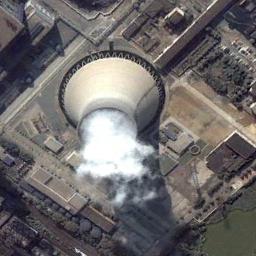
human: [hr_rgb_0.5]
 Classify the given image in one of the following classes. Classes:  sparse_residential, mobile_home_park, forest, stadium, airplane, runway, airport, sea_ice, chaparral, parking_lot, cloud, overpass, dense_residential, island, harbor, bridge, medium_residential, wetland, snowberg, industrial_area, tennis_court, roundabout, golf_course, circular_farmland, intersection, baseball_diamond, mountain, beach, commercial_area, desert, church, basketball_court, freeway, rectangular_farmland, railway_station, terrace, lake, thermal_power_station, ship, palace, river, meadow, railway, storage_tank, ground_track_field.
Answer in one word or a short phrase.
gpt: thermal_power_station